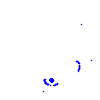
Particle: electron